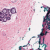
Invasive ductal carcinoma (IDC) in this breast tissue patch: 0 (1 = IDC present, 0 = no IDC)